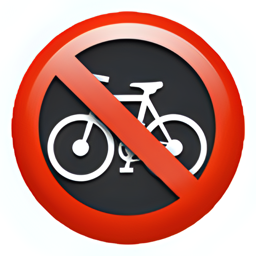
Name: no bicycles
Emoji: 🚳
Group: Symbols
Sub-group: warning